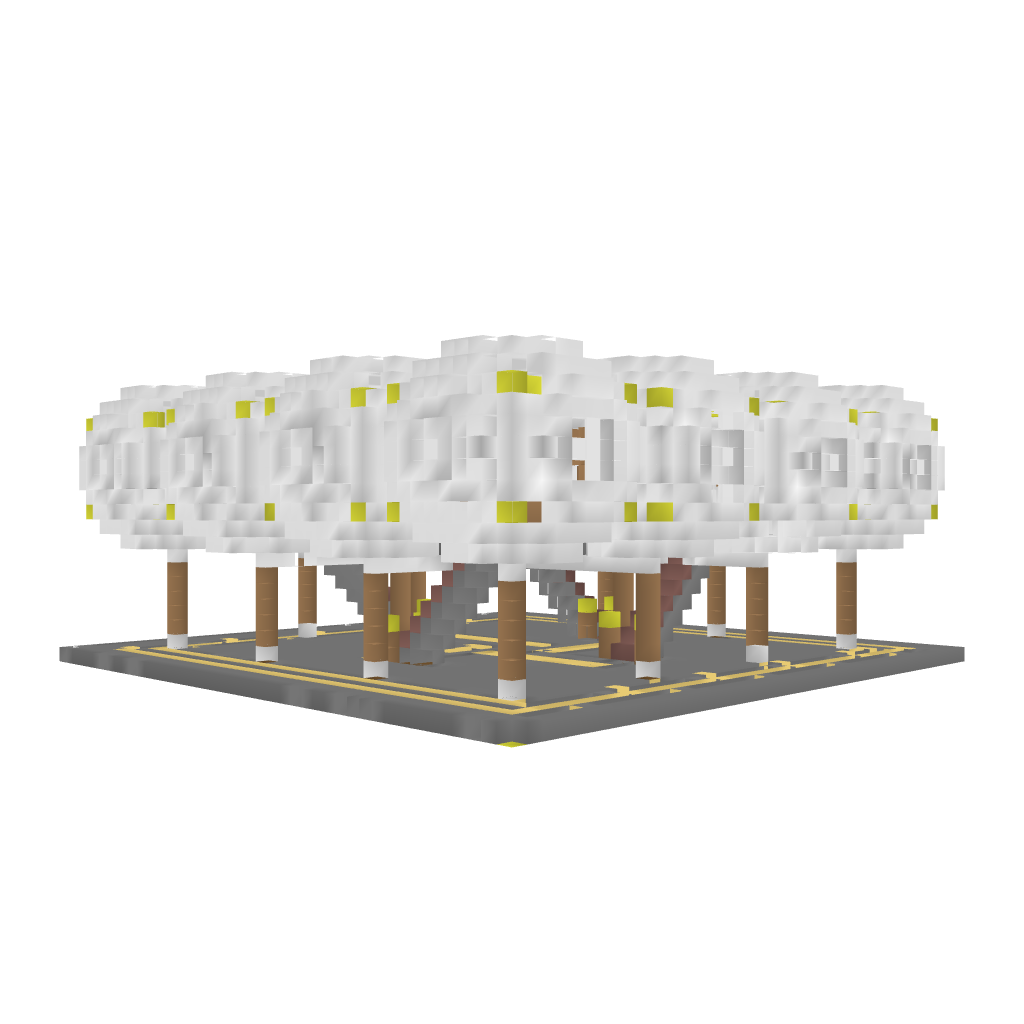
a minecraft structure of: Golf Ball House good quality